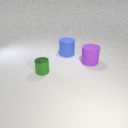
small green metal cylinder in front of large blue rubber cylinder